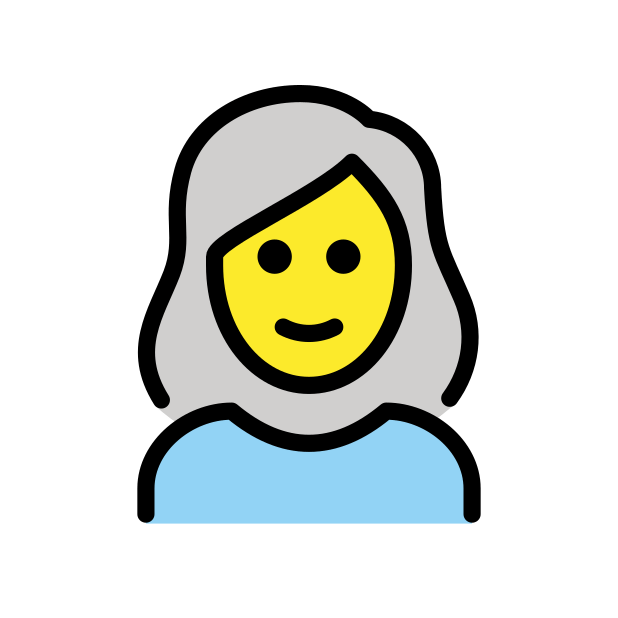
woman: white hair